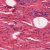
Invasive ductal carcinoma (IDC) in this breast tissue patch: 0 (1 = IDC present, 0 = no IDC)